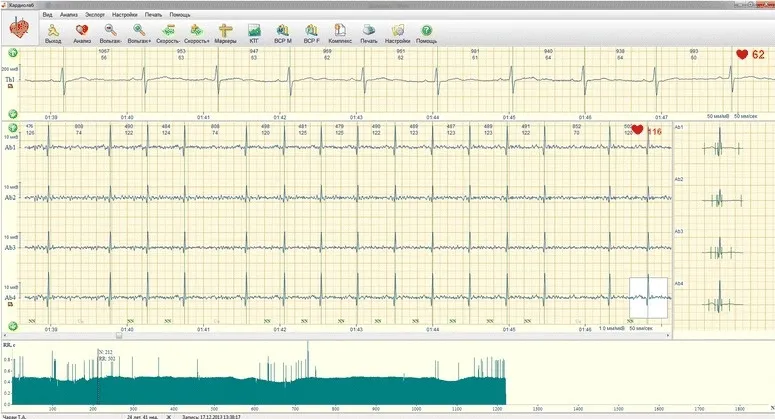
NI-FECG in the case of AV block for a fetus delivered at term (case 2). Notice the dropped beats in the NI-FECG FHR tracings.
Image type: electrography (ekg)